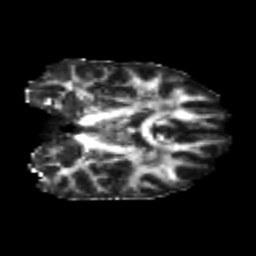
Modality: FA
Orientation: coronal
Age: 22
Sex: female
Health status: healthy
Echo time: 0.074 s